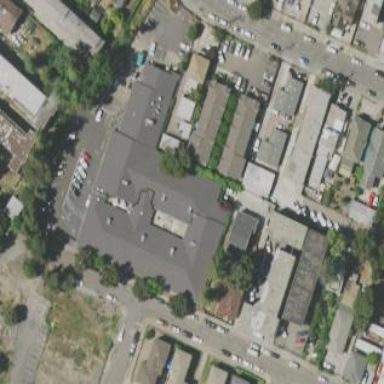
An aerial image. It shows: Clinic building offering healthcare services.